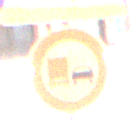
Verkehrszeichen: UeberholverbotKraftfahrzeuge
Zusatzzeichen oben: FlugbetriebRechts
Umgebung: Indoor, Urban
Tageszeit: NotSpecified
Wetter: NotSpecified
Licht: Artificial
Jahreszeit: NotSpecified
Kontrast: MediumContrast